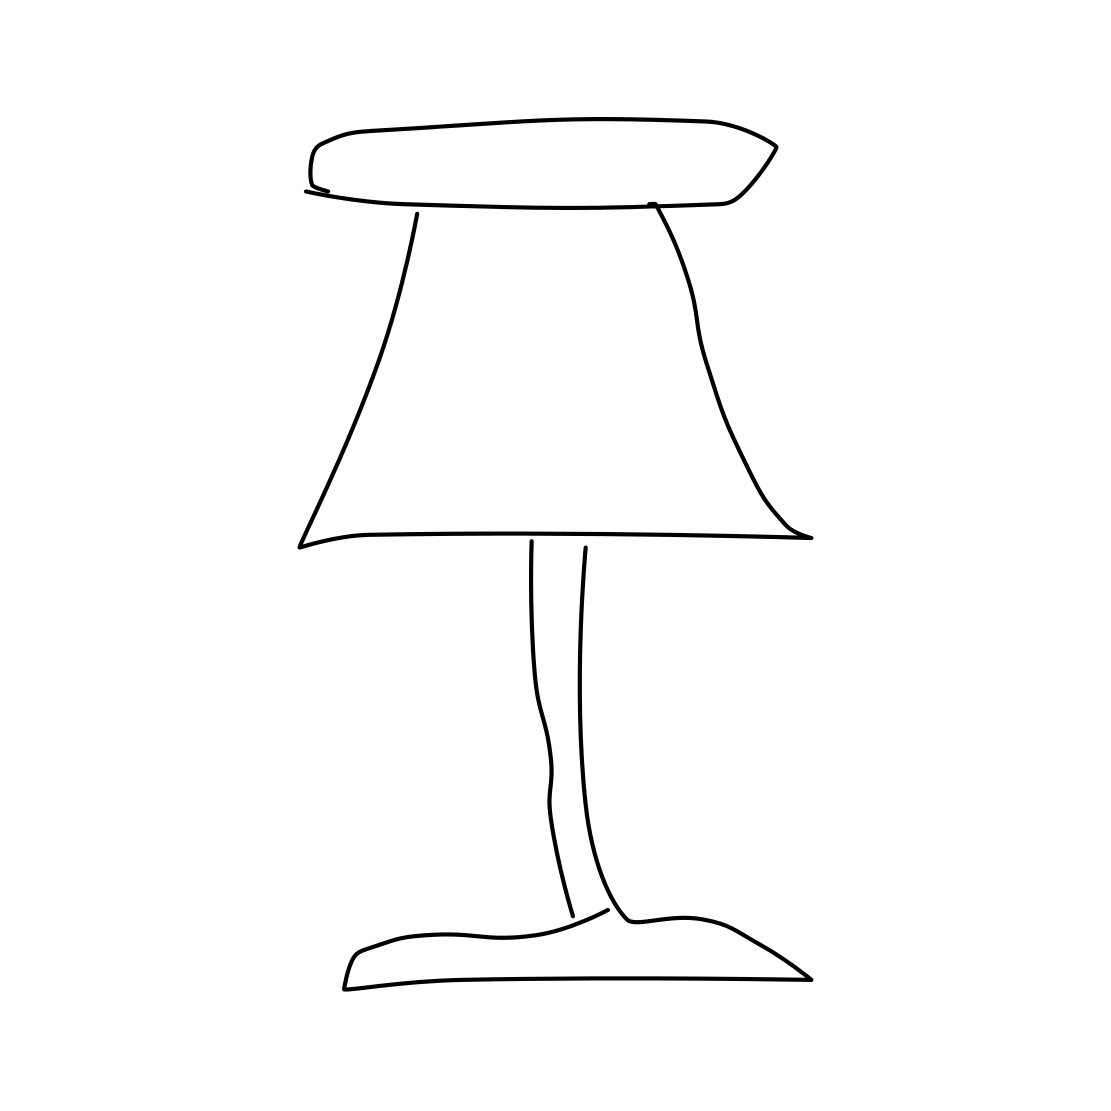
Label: tablelamp